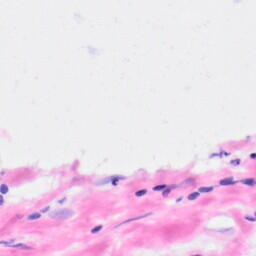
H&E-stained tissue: Kidney